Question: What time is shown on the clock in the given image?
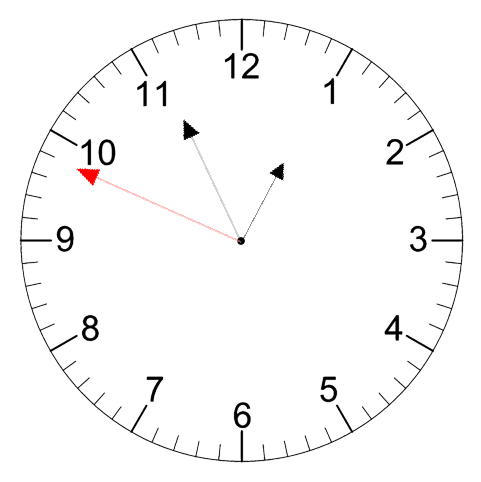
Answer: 12:55:49